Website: crate-barrel
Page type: billing-address
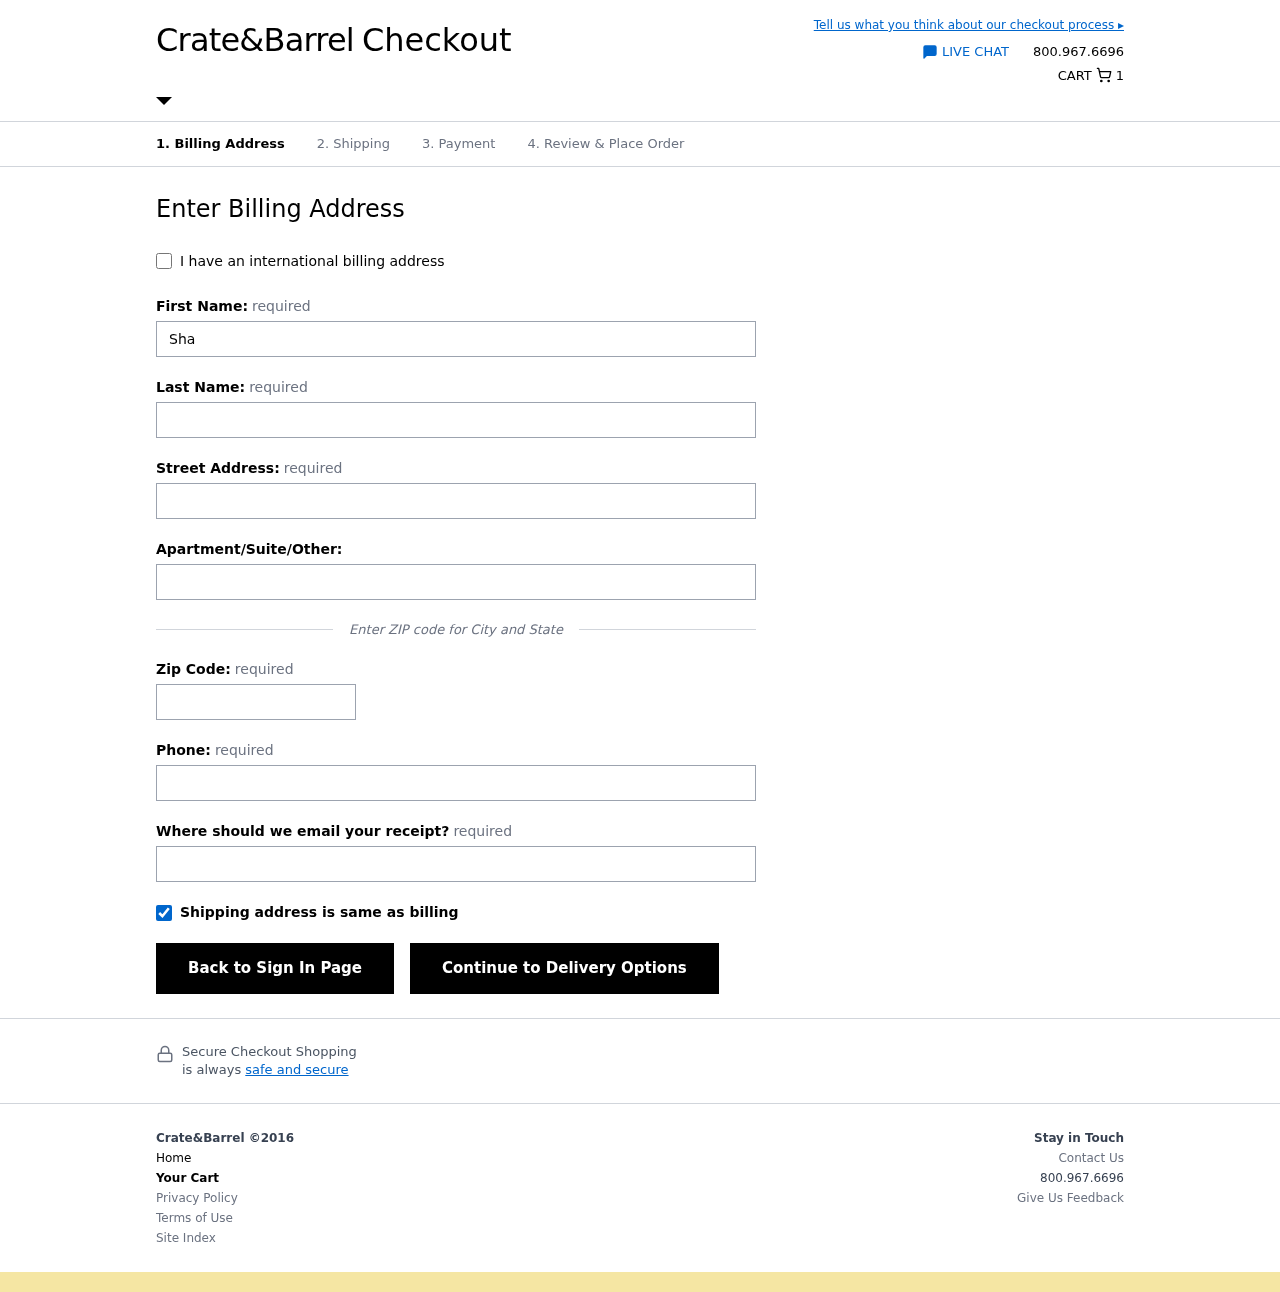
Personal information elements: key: PII_EMAIL
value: sharon.jackson@hotmail.com
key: PII_FIRSTNAME
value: Sharon
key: PII_LASTNAME
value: Jackson
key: PII_PHONE
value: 8014739103
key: PII_POSTCODE
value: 72779
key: PII_STREET
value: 8490 Horton Forest
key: PII_STREET2
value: Suite 164
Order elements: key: ORDER_NUM_ITEMS
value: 1